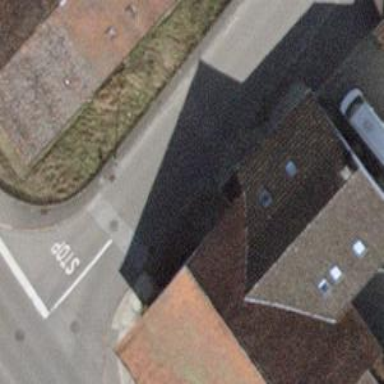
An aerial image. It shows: Bus stop located near post box.